Question: As known, on the Hyper Threading allow to use shared execution units (ALUs, ...) from different threads simultaneously - this is known as Simultaneous multithreading (SMT).
And known, that threads, which executed on Hyper Threading virtual cores, can process different sequences of instructions - code of different processes, of different functions, or different branches of one conditional branch of one function, etc.
I.e. 4 decoders of 1st virtual core can process one sequence of instructions, and other 4 decoders of 2nd virtual core can process other sequence of instructions.

But can the single thread simultaneously execute (out-of-order) different branches of one conditional branch , i.e. can CPU-Core execute two or more conditional branches at the same time, to predict a variety of options conditional jumps?
For example, each of 3 ALU+decoders walk on 3 different conditional branches on 'switch'/'case' simultaneously.
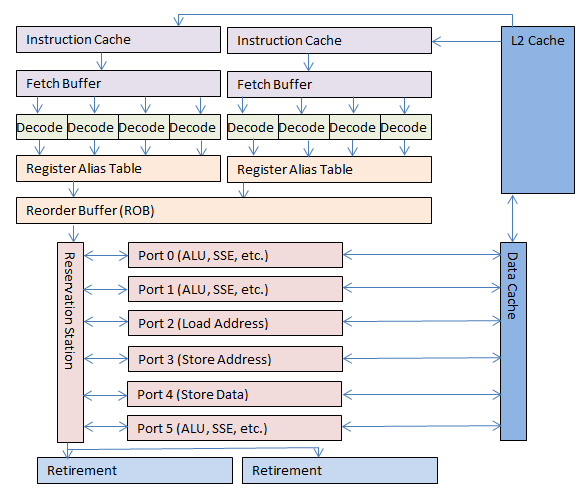
Answer: That picture is not entirely accurate, much less is duplicated. Almost everything is shared, except:
- -
In particular, the decoders are shared, and alternate between the threads.
In principle you could have hardware threads "go down both paths" at a branch, but that's not what HyperThreading (or anything else in current Intel processors) does. One path is chosen, and followed speculatively until either it has to be discarded or it becomes non-speculative.
Executing both paths (aka eager execution, or dual path execution) has been explored, particularly in the 90's, but has never seen serious use. Consider that using the same resources, executing both paths means that the correct one will have been executed less far than if it had been the sole path. Branch prediction is on average highly effective, more than 90% correct (though also highly variable), so on average it is better to just go for that one path. Some research has <URL> promising results for using dual path execution for low-confidence branches.